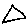
Label: triangle